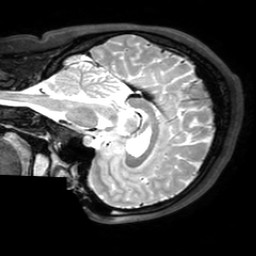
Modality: T2w
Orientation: sagittal
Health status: healthy
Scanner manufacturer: philips
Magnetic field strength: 3 T
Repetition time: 2.5 s
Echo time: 0.1832 s